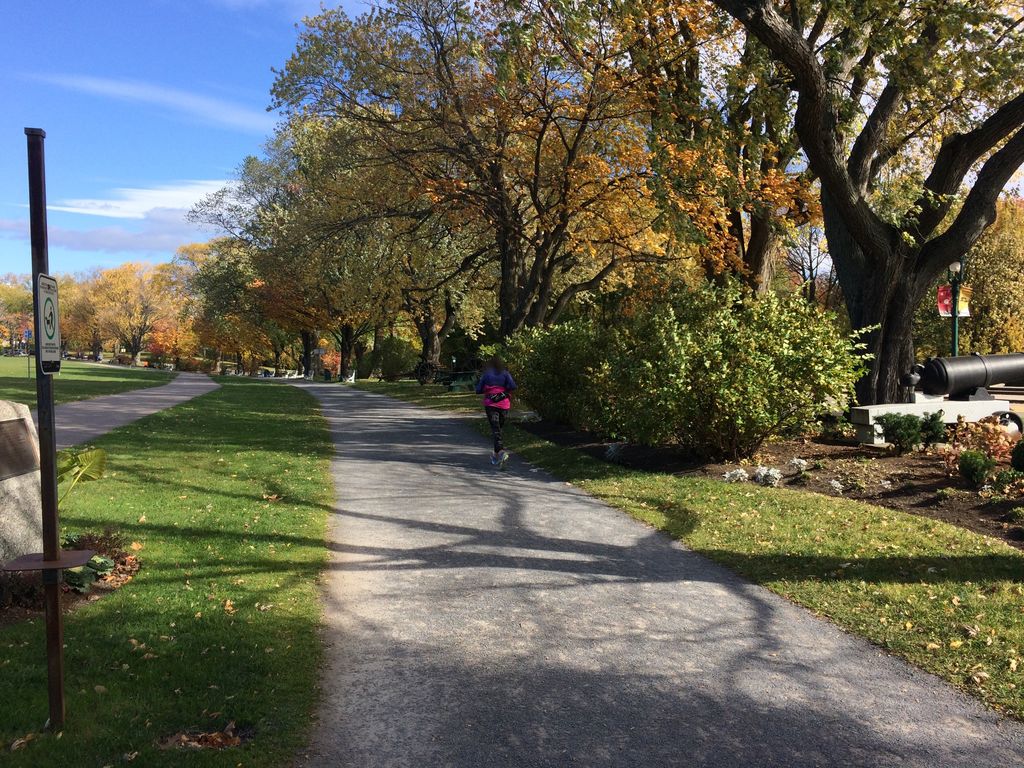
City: quebec_city